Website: bh-photo
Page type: customer-info-address
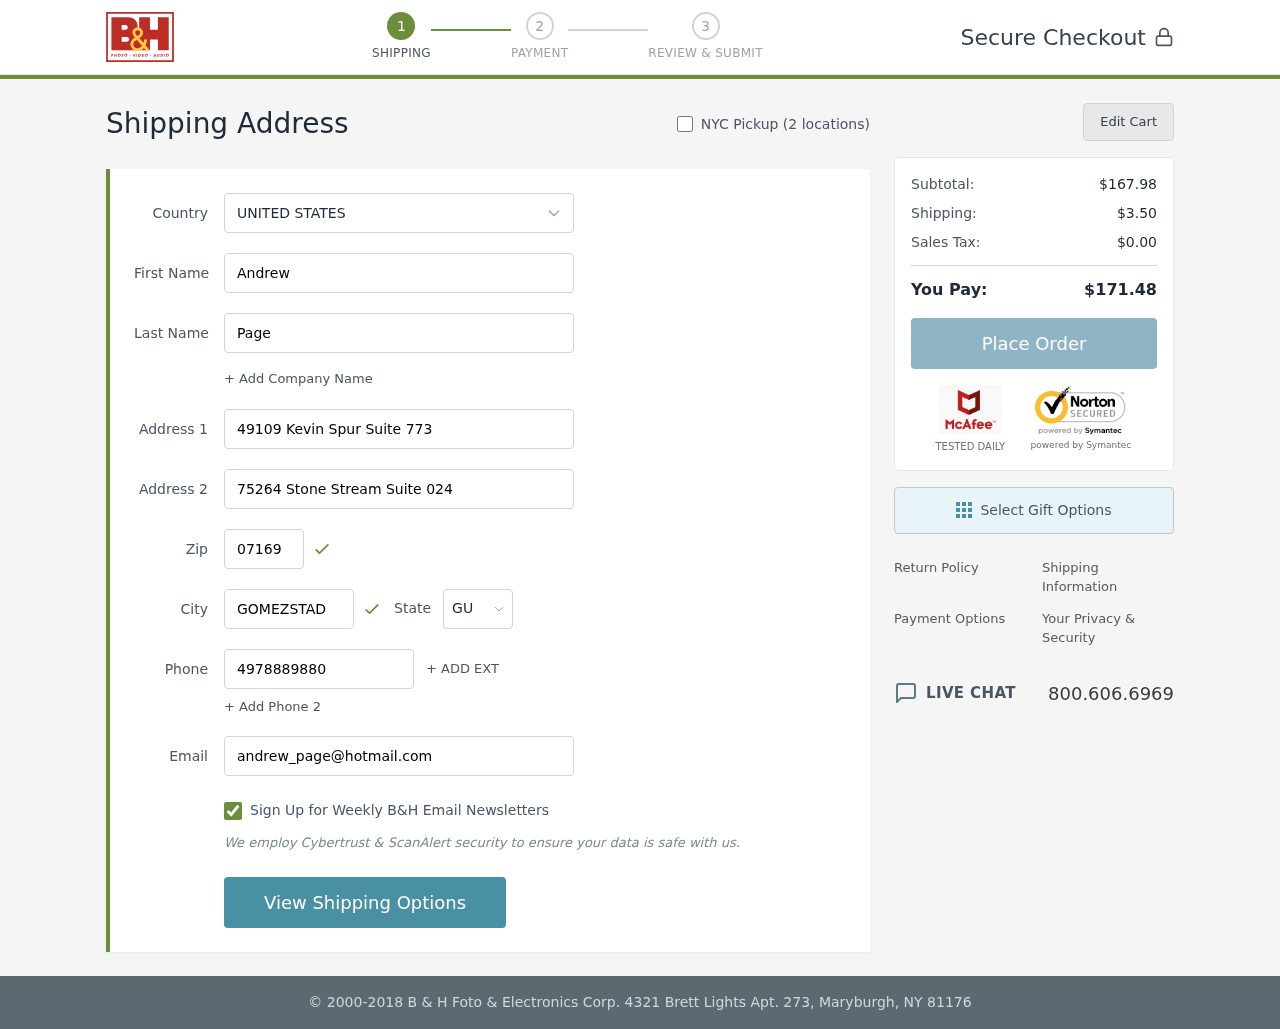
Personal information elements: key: PII_CITY
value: Gomezstad
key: PII_COUNTRY
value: United States
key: PII_EMAIL
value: andrew_page@hotmail.com
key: PII_FIRSTNAME
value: Andrew
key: PII_LASTNAME
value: Page
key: PII_PHONE
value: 4978889880
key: PII_POSTCODE
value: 07169
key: PII_STATE_ABBR
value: GU
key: PII_STREET
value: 49109 Kevin Spur Suite 773
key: PII_STREET2
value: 75264 Stone Stream Suite 024
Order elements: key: ORDER_SUBTOTAL
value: $167.98
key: ORDER_SHIPPING_COST
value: $3.50
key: ORDER_TAX
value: $0.00
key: ORDER_TOTAL
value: $171.48